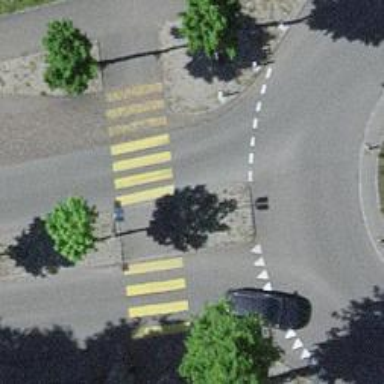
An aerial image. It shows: Zebra crossing with crossing island.